Question: I have a Kivy app that uses a GridLayout with two rows. The first row contains a dropdown button with a list of items. The second row contains a BoxLayout with two labels.
I noticed that there is a lot of space between these two widgets (the dropdown and the labels). Here is a screenshot

I'd like the "Left Label" and "Right Label" to appear directly underneath the "Select Hero" button. I tried using the 'anchor_x' and 'anchor_y' values, but it doesn't seem to affect the layout.
Here is my main.py:
'''
from kivy.app import App
from kivy.properties import ObjectProperty, StringProperty, ListProperty
from kivy.uix.button import Button
from kivy.uix.dropdown import DropDown
from kivy.uix.screenmanager import ScreenManager, Screen, NoTransition
class HeroScreen(Screen):
dropdown = DropDown()
dd_btn = ObjectProperty(None)
def __init__(self, **kwargs):
super(HeroScreen, self).__init__(**kwargs)
dropdown_list = [
'Ant Man',
'Batman',
'Cat Woman',
'Danger Mouse',
]
for hero in dropdown_list:
btn = Button(text=hero, size_hint_y=None, height=30)
btn.bind(on_release=lambda btn: self.say_hero(btn.text))
self.dropdown.add_widget(btn)
self.dd_btn = Button()
self.dd_btn.bind(
on_release=self.dropdown.open,
)
def say_hero(self, hero_name):
print "Hero: ", hero_name
class HeroApp(App):
screen_manager = None
def build(self):
self.screen_manager = ScreenManager(transition=NoTransition())
self.screen_manager.add_widget(HeroScreen(name='hero_screen'))
return self.screen_manager
if __name__ == "__main__":
HeroApp().run()
'''
Here is my hero.kv:
'''
<HeroScreen>:
rows: 2
dd_btn: dd_btn_id
AnchorLayout:
anchor_x: 'left'
anchor_y: 'top'
BoxLayout:
size_hint_y: None
height: 30
orientation: 'horizontal'
BoxLayout:
size_hint_x: .4
Button:
id: dd_btn_id
text: 'Select Hero'
on_release: root.dropdown.open(self)
AnchorLayout:
anchor_x: 'left'
anchor_y: 'top'
BoxLayout:
orientation: "horizontal"
width: 400
size_hint_x: None
Label:
text: "Left Label"
font_size: "20dp"
Label:
text: 'Right Label'
font_size: "20dp"
'''
What is the correct way to get these two rows to appear closer to one another?
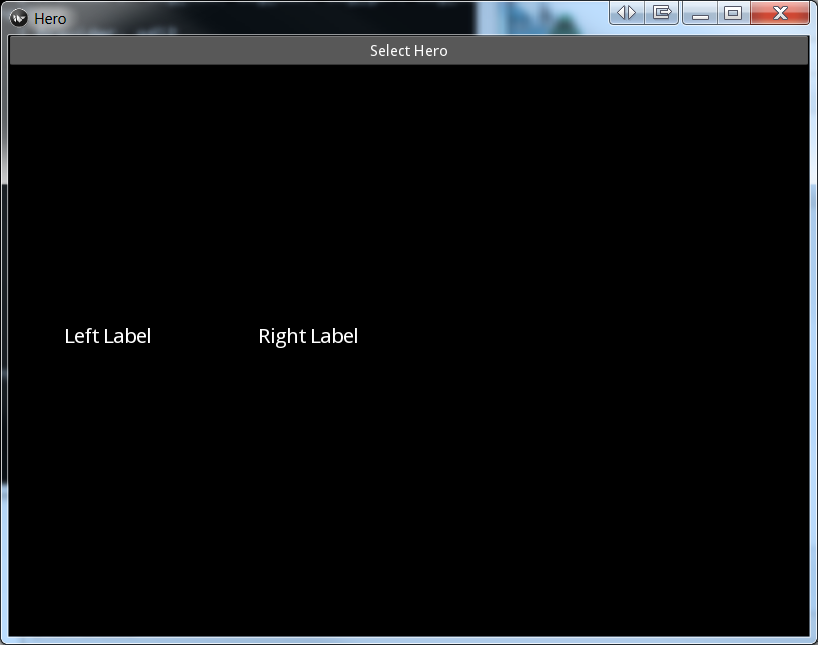
Answer: There's no space between the widgets, it's just that the text of the Labels is in the middle of each Label (which fills the full vertical gap).
You could solve this in multiple ways. The best one will probably depend on what else you want to change later, but a simple choice would be to manually set the height of the Label-containing BoxLayout to something smaller, e.g. 40.